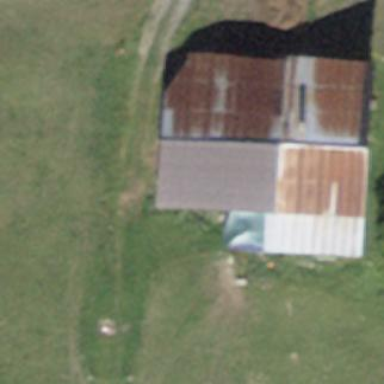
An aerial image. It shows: Rural barn.